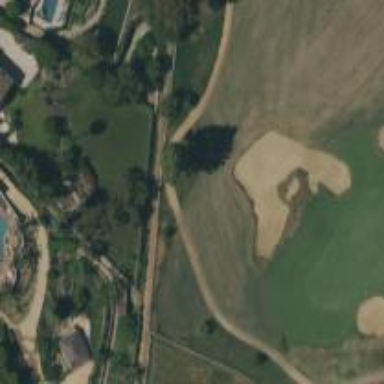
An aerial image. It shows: Golf cartpath that is also road path.